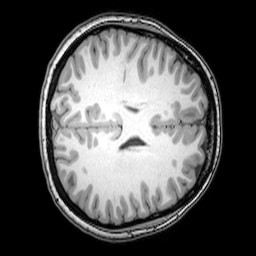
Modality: T1w
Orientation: axial
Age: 22
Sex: female
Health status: healthy
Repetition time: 0.081 s
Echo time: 0.037 s